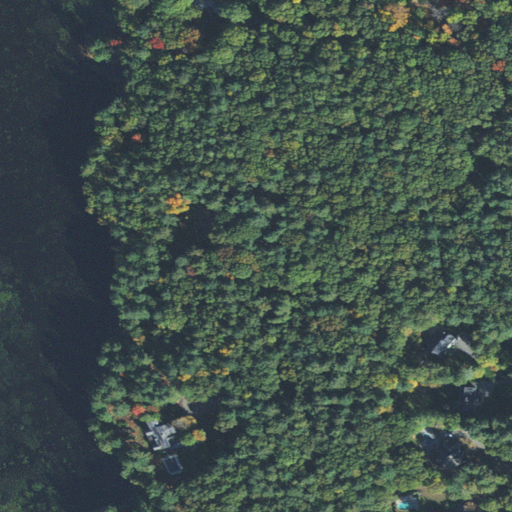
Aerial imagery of mountain in Massachusetts named Brimble Hill containing evergreen forest, mixed forest, open water, open development, deciduous forest, low intensity development, grassland, medium intensity development, herbaceous wetlands, and woody wetlands